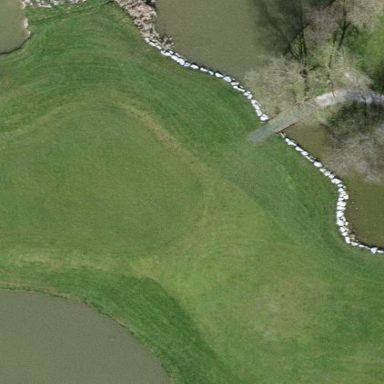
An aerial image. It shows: Golf green.